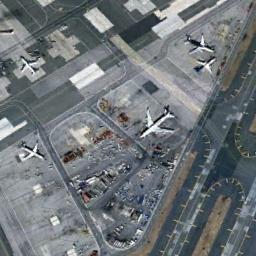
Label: airplane